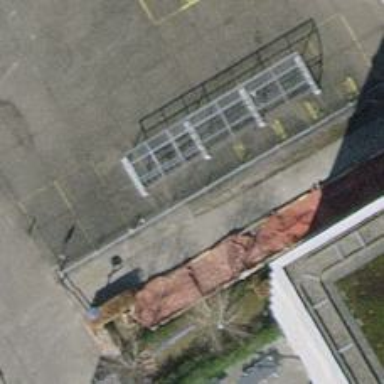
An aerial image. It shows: Bicycle parking area with racks.